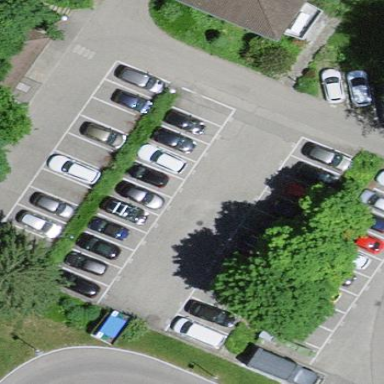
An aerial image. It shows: Parking area.